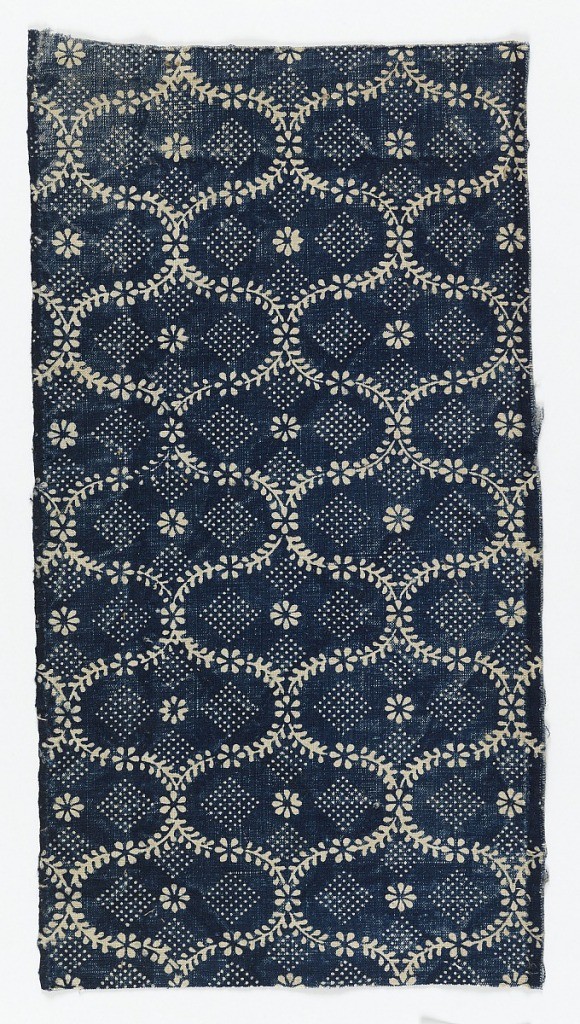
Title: Textile
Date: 18th century
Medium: bast fiber Technique: resist patterning on plain weave
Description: Textile with pattern of blue resist on ivory showing an ogee lattice enclosing small rosettes and diamonds. Resist medium probably applied by block printing.